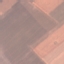
Land use / land cover class: AnnualCrop